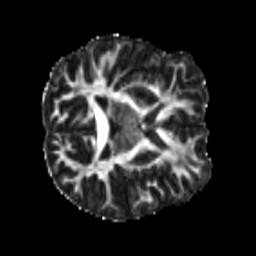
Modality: FA
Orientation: axial
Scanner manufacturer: siemens
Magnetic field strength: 3 T
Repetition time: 4 s
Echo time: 0.0594 s